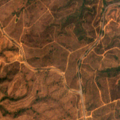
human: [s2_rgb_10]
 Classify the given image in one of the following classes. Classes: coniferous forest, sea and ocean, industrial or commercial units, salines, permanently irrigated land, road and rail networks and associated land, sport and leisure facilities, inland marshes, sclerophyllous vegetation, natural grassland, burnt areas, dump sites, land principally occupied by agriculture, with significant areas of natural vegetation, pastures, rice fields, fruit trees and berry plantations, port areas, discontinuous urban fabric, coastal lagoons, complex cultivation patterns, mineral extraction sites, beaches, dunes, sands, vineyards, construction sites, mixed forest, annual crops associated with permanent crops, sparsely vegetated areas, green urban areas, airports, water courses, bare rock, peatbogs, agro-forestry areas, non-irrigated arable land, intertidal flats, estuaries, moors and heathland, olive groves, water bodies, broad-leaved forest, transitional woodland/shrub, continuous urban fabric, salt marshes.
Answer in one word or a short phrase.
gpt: transitional woodland/shrub